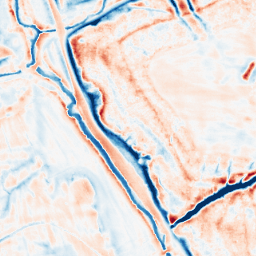
Category: edge_preserving
Decomposition family: bilateral
Decomposition parameters: d: 21
sigma_color: 150
sigma_space: 150
Upsampling method: sinc_blackman
Upsampling parameters: scale: 2
kernel_size: 4
Upsampling scale: 2